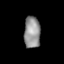
Tissue: lung
Cell type: Epithelial cells
Senescence score: 0.5524
Nuclear area (px): 505
Mean DAPI intensity: 146.105